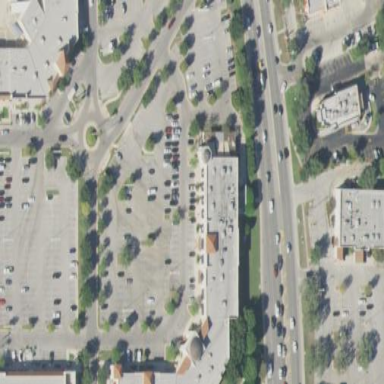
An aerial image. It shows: Retail building.